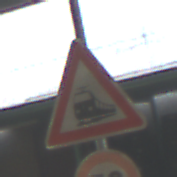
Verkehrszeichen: Bahnuebergang
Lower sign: Geschwindigkeit50
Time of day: MorningAfternoon
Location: Roofed (Special)
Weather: NotSpecified
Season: NotSpecified
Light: Artificial